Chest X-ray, PA view. Patient: 64 years old, sex M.
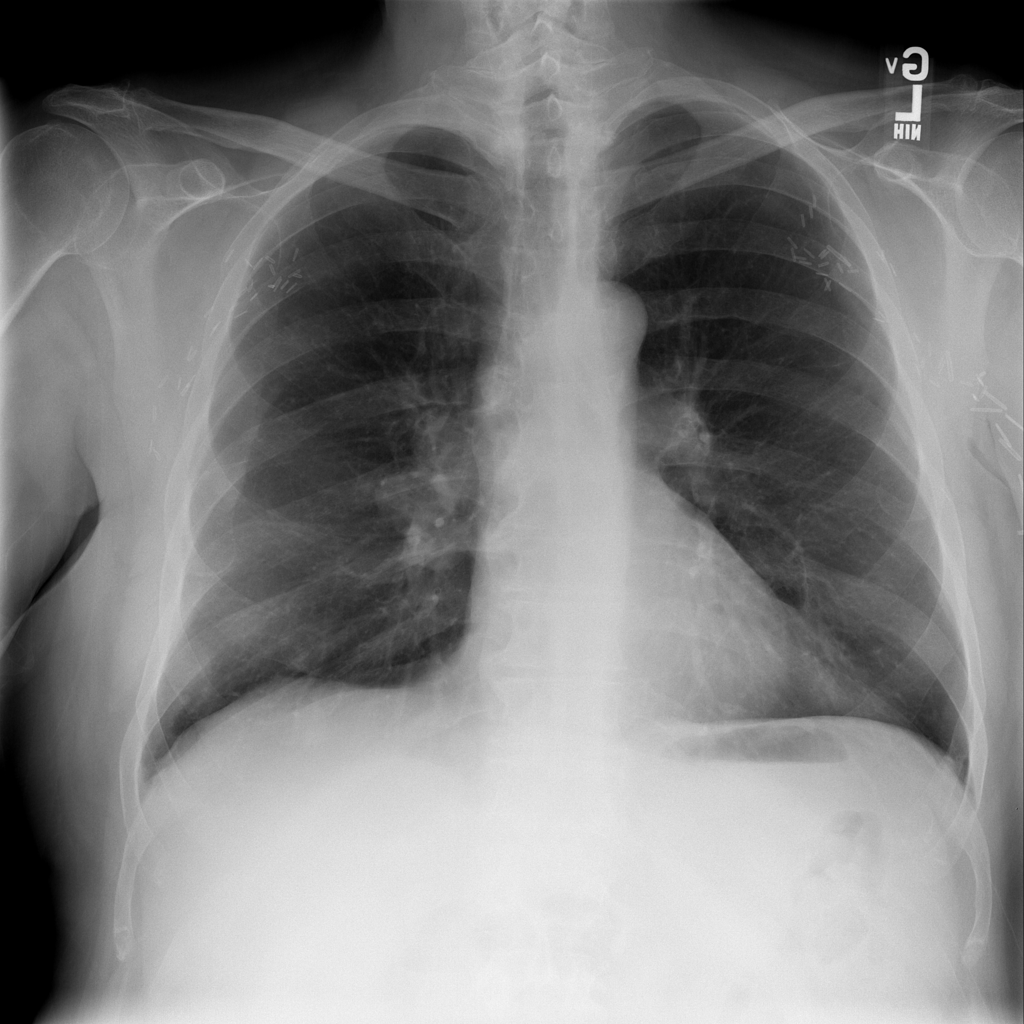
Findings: No Finding